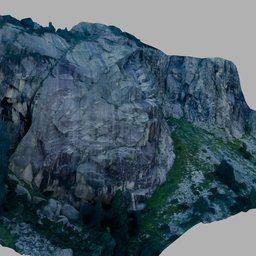
Label: nature